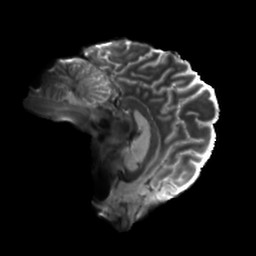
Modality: T2w
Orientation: sagittal
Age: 30
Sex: male
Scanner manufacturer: siemens
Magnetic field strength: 6.98 T
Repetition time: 7.776 s
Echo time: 0.076 s